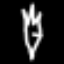
Label: fork